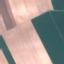
Label: AnnualCrop